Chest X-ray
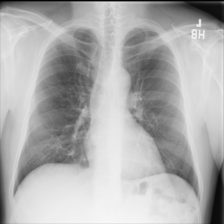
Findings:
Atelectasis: negative
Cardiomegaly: negative
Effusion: negative
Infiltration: negative
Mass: negative
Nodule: negative
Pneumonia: negative
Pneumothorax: negative
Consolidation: negative
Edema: negative
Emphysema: negative
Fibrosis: negative
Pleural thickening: negative
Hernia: negative